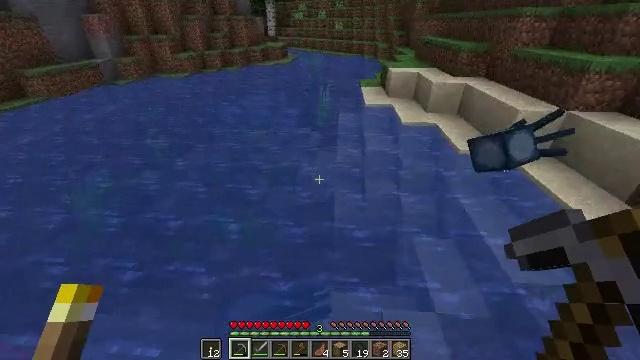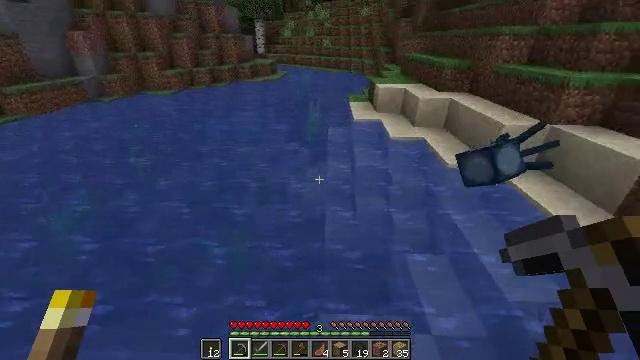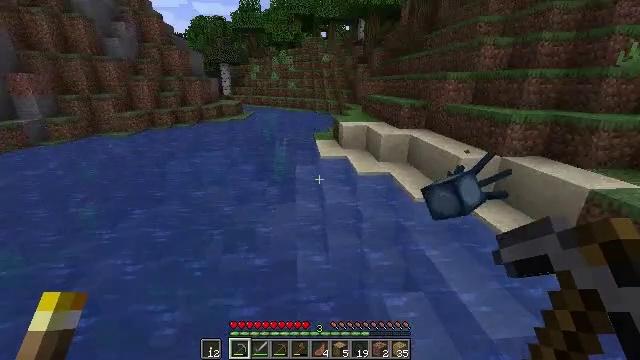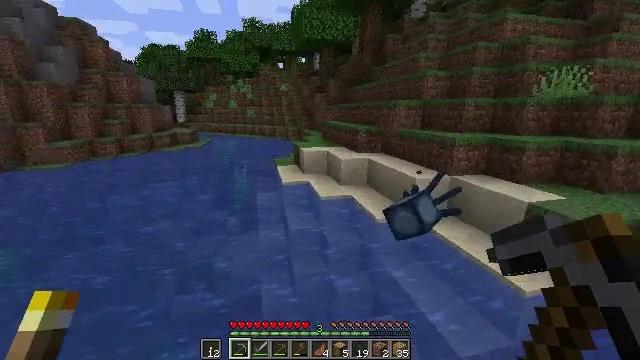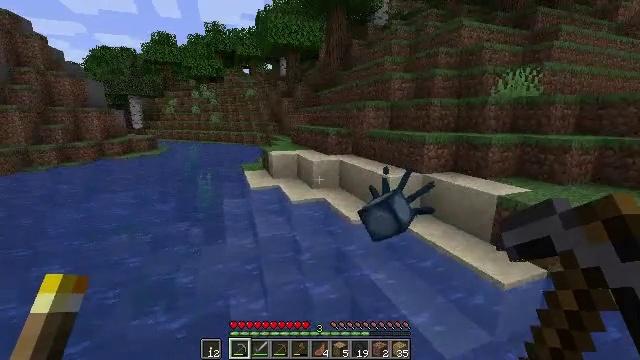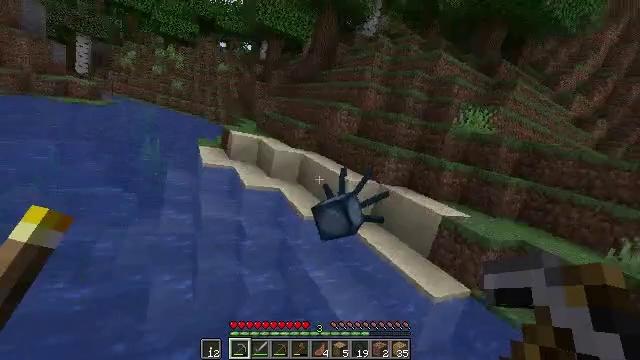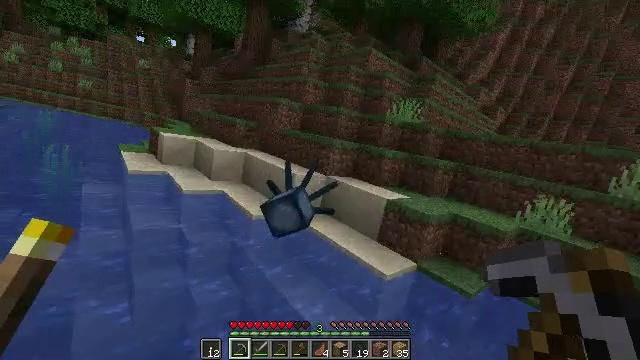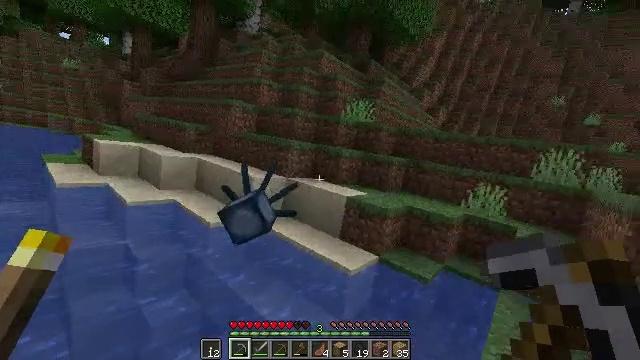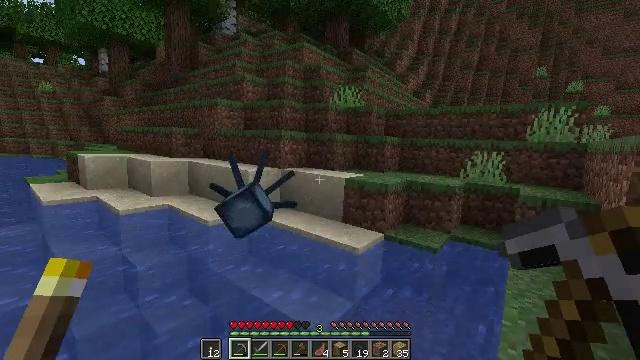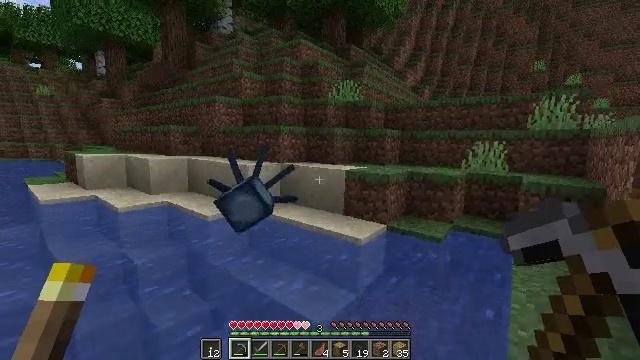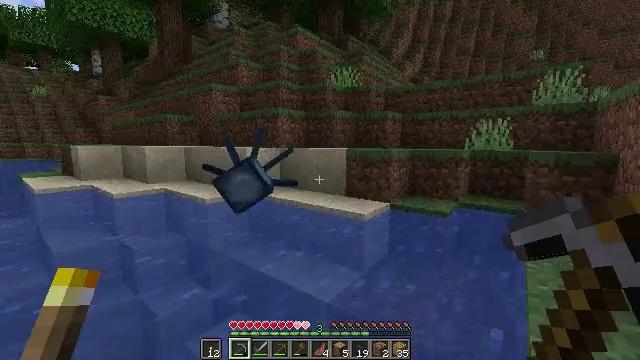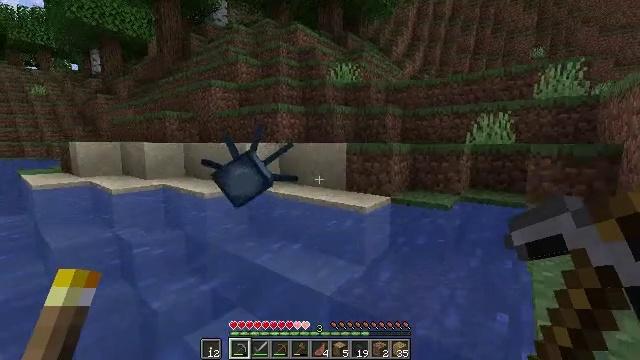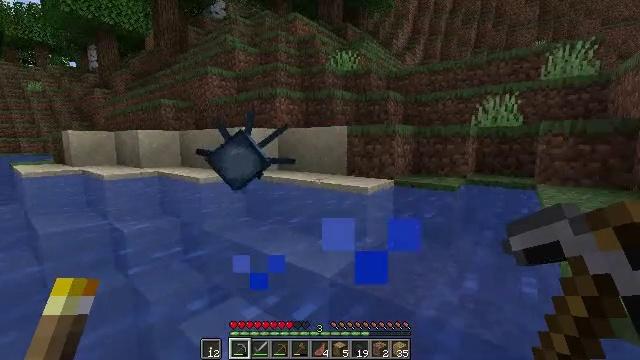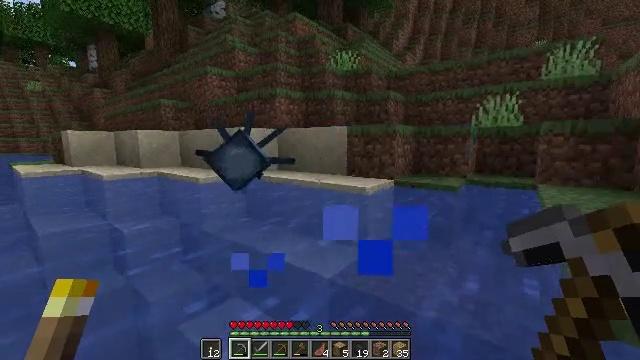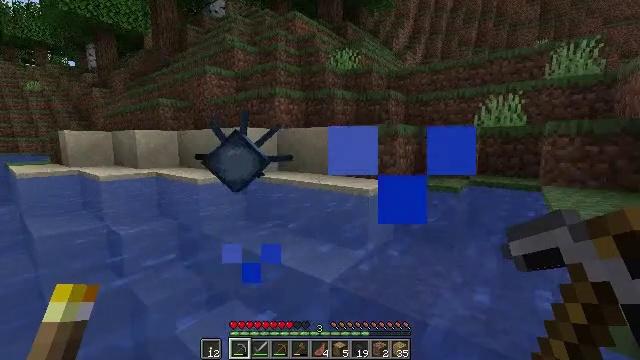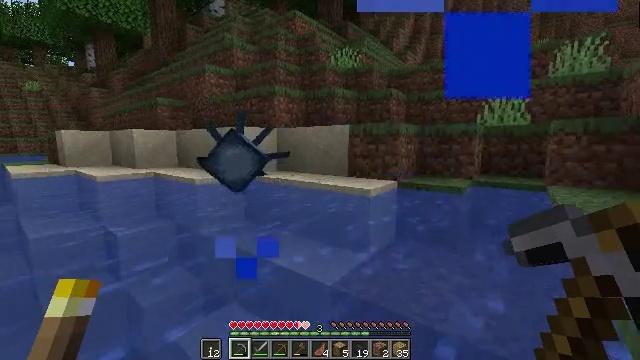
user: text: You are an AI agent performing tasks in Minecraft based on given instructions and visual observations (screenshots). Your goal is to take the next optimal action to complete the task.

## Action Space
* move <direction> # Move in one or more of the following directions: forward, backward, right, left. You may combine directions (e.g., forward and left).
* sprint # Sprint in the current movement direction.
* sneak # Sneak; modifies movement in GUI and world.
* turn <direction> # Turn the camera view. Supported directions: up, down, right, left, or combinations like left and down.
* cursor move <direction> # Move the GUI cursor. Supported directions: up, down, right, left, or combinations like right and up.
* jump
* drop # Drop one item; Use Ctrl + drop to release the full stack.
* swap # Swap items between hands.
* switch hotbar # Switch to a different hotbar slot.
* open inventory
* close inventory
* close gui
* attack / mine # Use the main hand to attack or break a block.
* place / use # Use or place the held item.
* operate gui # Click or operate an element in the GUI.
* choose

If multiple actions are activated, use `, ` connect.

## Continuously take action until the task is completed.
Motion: motion action
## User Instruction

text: Mine grass block from the ground.
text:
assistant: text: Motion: move forward, turn right and up
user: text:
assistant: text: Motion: move forward, turn right and up
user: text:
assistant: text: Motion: move forward, turn right and up
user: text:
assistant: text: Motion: move forward, turn right and up
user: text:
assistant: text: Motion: move forward, turn right and up
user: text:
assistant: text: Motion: move forward, turn right and up
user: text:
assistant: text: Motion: move forward, turn right and up
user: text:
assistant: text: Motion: move forward, turn right
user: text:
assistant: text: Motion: move forward
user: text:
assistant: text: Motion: move forward
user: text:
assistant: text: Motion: move forward
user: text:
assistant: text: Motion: move forward
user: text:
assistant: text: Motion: move forward
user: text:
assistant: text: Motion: move forward
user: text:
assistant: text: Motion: move forward
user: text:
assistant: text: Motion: move forward
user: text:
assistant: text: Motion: move forward
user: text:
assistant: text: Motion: move forward
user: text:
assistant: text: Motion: move forward
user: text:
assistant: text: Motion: move forward
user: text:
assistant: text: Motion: move forward
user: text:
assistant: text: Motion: move forward
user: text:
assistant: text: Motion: move forward, turn left
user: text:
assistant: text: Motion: move forward, turn left and up
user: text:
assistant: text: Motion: move forward, turn left
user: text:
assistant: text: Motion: move forward, turn left
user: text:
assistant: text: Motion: move forward
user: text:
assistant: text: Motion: move forward
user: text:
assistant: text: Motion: move forward, turn left
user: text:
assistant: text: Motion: move forward, turn left